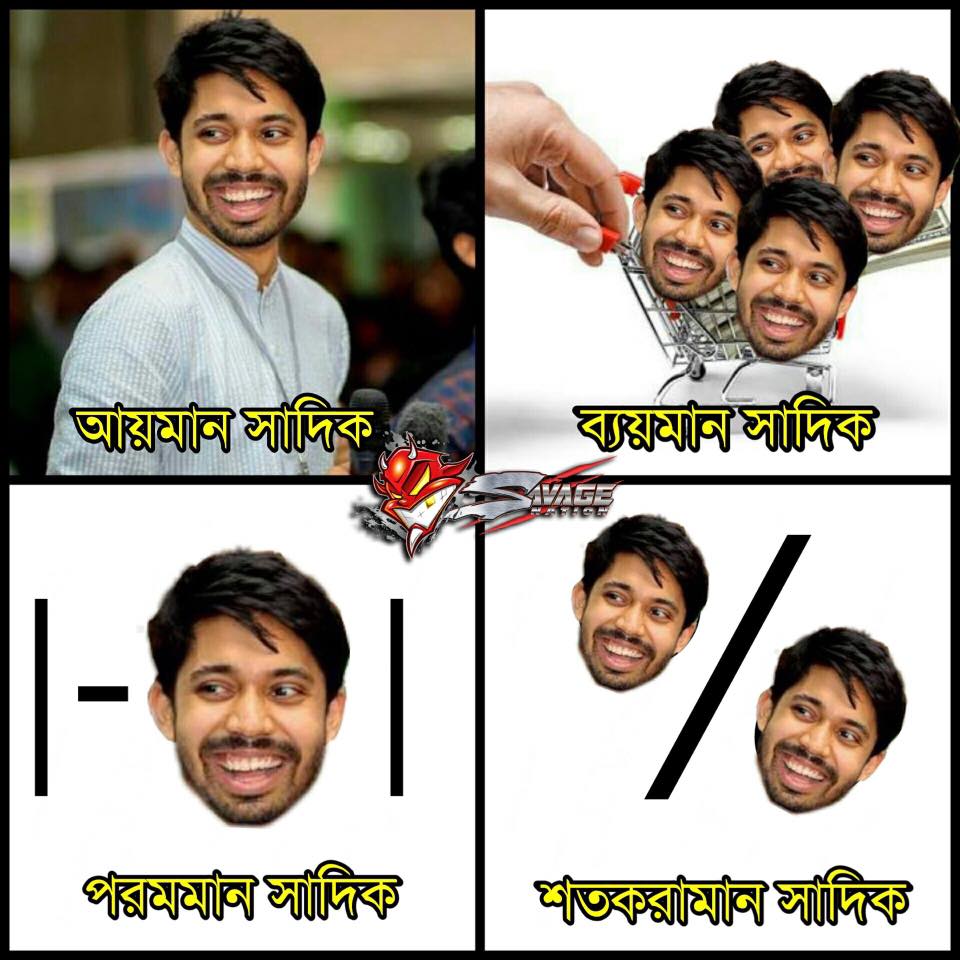
Text: আয়মান সাদিক। ব্যয়মান সাদিক।পরমমান সাদিক।শতকরামান সাদিক
Label: Hate
Hate category: Personal Offence
Targeted group: Individual